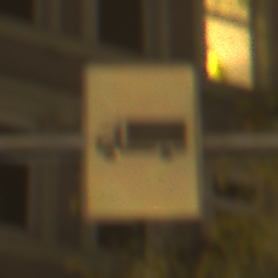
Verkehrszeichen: KFZZulaessigeGesamtmasse3Komma5TOhnePfeilsymbol
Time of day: Night
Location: Outdoor (Urban)
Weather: Clear
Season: NotSpecified
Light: Artificial